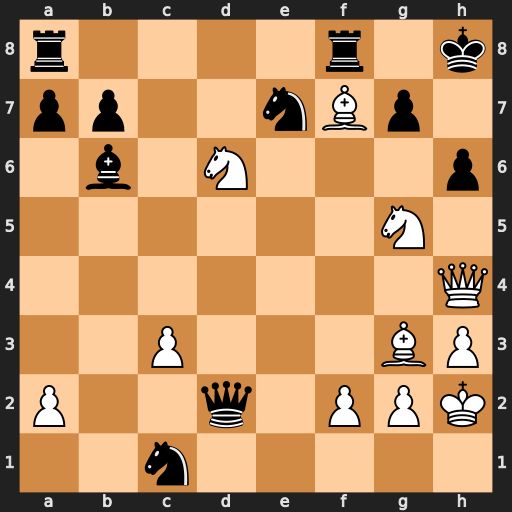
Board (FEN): r4r1k/pp2nBp1/1b1N3p/6N1/7Q/2P3BP/P2q1PPK/2n5
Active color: w
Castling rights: -
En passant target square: -
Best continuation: Qxh6+ gxh6 Be5#